Question: Recently we have started a c# project using .Net 6.0. My team intended to use the
sdk to connect to for our development. However, when we hit the error as shown in image 1 below. May i know is it the SDK does not support .Net 6.0 yet?

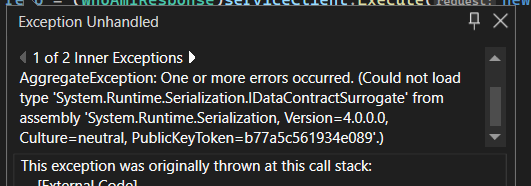
Answer: I have found the answer. Do not install the 'Microsoft.CrmSdk.CoreAssemblies' library. That will resolve the issue.